Question: I have a navigation controller who's root is a Collection view controller. I'm trying to add a tab menu bar at the top just under the navigation bar and before a scrollable collection view. The tab bar would have two buttons that show the appropriate collection view. Below is the image of the screen. Any help would be great and preferably Swift.

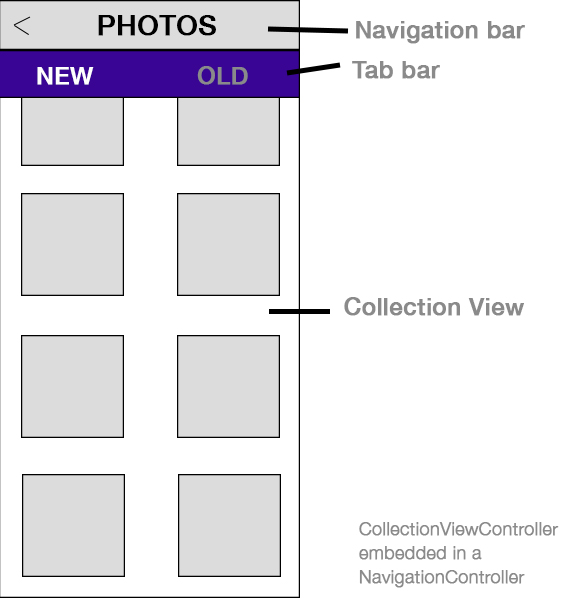
Answer: You need to change the UICollectionViewController to a UIViewController and then add the delegates for UICollectionViewController to the UIViewController. Like this:
'''
@interface myViewController : UIViewController<UICollectionViewDelegate,UICollectionViewDataSource>
'''